Question: I've written a small snippet of code, trying to adhere to the Fortran 2003 standard. The code is <URL>.
This is my makefile:
'''
FC = gfortran
FLGS = -g -pg -std=f2003 -I. -fbounds-check
DEPS = camx.prm
OBJ = unit-test-hadvppm.o hadvppm.o
#linker macro
%.o: %.f03 $(DEPS)
$(FC) -c -o $@ $< $(FLGS)
#build targets
gnu-amd64-linux: $(OBJ)
$(FC) -o $@ $^ $(FLGS)
clean: gnu-amd64-linux
rm *.o
'''
The code compiles without a problem using the above makefile and .
However, if I try to compile it with iFort, using just
'''
ifort -o ifort-amd64-linux unit-test-hadvppm.f03 hadvppm.f03
'''
it doesn't work, see the output below. I suppose that this has to do with the .f03 free file format. Is there a flag in iFort similar to gfortran's -std=f2003 flag? I tried to find this in the iFort Documentation, should I look harder?

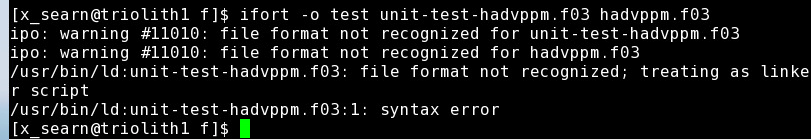
Answer: There is nothing in the standard that specifies the suffix of the files. Intel always stated, that they treat '*.f90' as the suffix for the free source format irrespective of the standard version. It is just a convention not based on any standard document.
Maybe the 'f90' suffix is little unfortunate, looking like just for Fortran 90, but you shouldn't hesitate to use it for every free-format source file.
Personally, I also do not like the practice of '.f95','.f03', '.f08' files. Should I rename the source file just because I call some intrinsic from a newer standard?